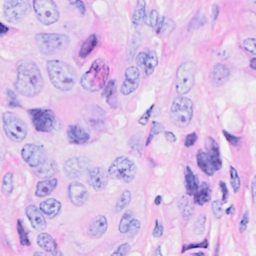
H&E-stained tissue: Breast